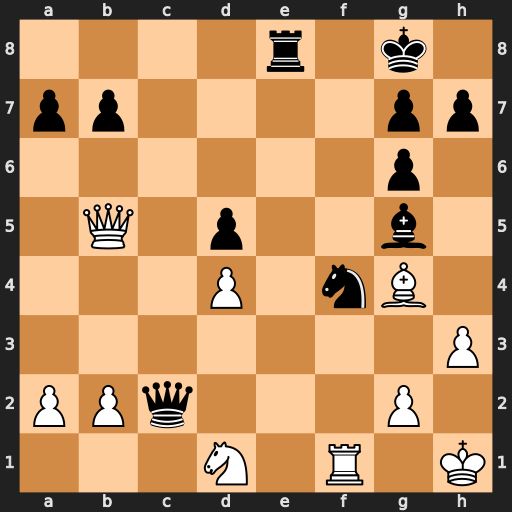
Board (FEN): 4r1k1/pp4pp/6p1/1Q1p2b1/3P1nB1/7P/PPq3P1/3N1R1K
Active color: w
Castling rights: -
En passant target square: -
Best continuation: Qxe8#